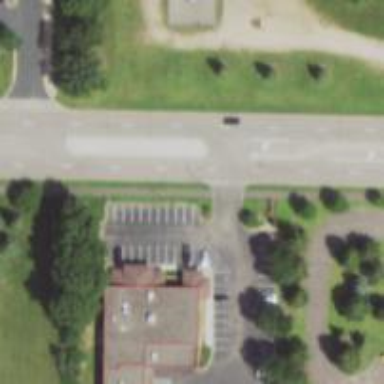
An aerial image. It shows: Asphalt cycleway with unmarked crossing.